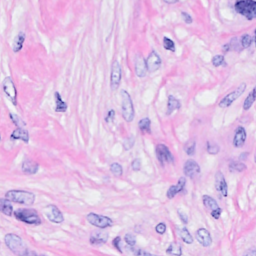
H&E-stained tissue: Breast